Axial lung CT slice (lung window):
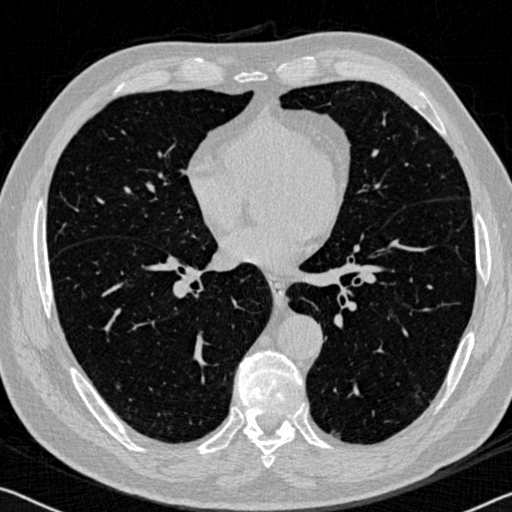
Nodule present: no